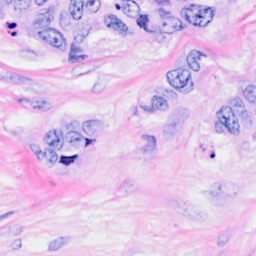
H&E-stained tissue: Breast